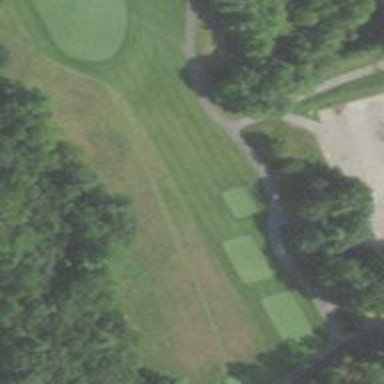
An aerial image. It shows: Golf path.